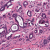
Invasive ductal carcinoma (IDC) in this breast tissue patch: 0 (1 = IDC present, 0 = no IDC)